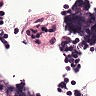
Metastatic tissue present: no